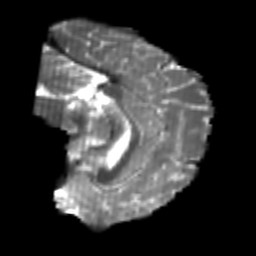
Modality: T2w
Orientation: sagittal
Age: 22
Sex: male
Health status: healthy
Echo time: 0.074 s